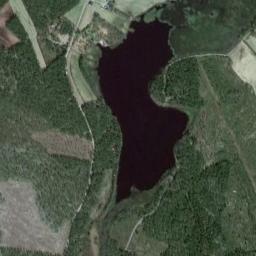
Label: lake